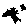
Label: star